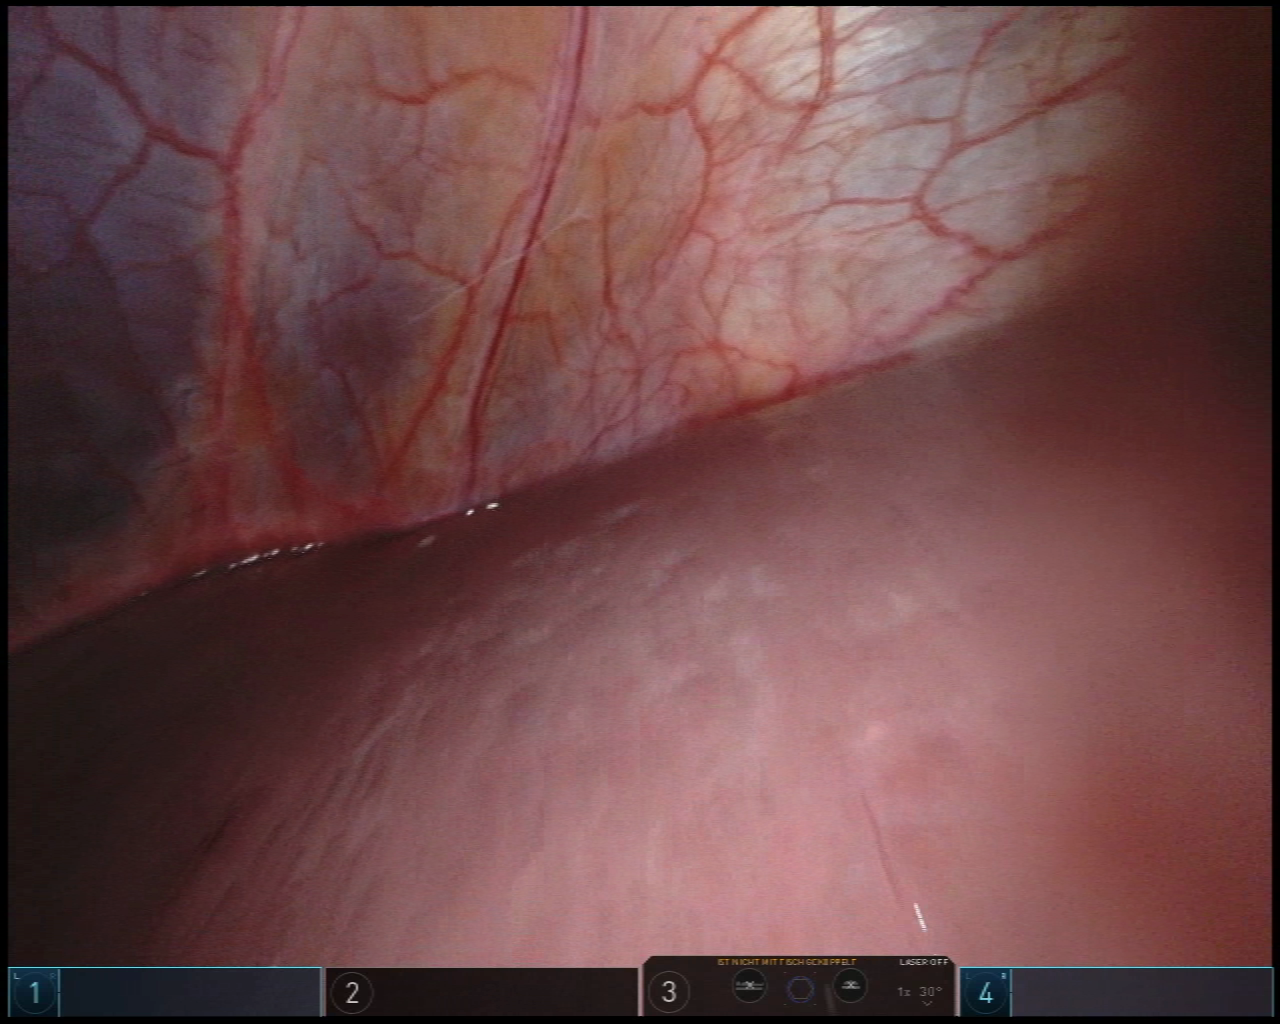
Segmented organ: liver
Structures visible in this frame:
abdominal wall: yes
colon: no
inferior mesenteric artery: no
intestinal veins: no
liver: yes
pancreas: no
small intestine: no
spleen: no
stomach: no
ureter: no
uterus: no
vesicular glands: no